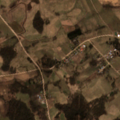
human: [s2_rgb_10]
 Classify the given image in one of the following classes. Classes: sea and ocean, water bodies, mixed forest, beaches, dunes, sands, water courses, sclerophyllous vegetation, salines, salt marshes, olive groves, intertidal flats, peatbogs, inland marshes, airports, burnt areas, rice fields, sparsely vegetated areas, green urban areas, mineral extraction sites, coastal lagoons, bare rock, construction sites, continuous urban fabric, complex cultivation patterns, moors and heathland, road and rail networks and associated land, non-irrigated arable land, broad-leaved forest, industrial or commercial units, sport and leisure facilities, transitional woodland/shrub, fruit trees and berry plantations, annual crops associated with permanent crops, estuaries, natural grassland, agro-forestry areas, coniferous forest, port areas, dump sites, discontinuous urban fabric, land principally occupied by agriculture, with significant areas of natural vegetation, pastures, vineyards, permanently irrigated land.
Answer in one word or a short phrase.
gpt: pastures, complex cultivation patterns, land principally occupied by agriculture, with significant areas of natural vegetation, broad-leaved forest